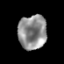
Tissue: prostate
Cell type: T cells
Senescence score: 0.292
Nuclear area (px): 956
Mean DAPI intensity: 143.037